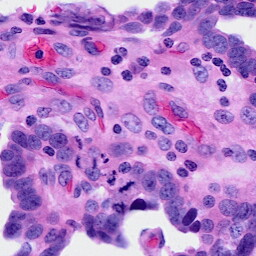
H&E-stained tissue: Ovarian